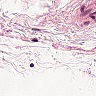
Metastatic tissue present: no